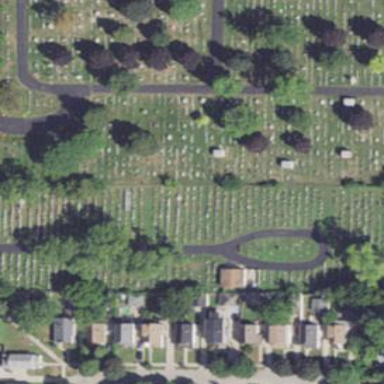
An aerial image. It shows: Cemetery.